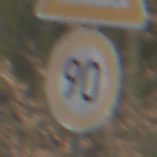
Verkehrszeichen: Geschwindigkeit90
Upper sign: WildwechselRechts
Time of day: Midday
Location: Outdoor (Nature)
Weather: Overcast
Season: NotSpecified
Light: Natural